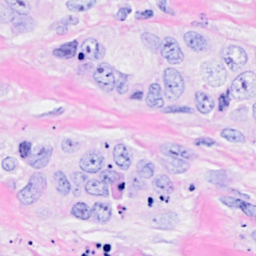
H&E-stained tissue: Breast